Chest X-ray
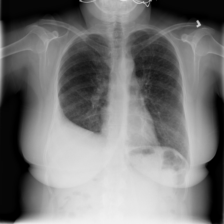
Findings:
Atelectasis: negative
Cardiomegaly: negative
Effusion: negative
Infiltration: negative
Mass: negative
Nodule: negative
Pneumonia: negative
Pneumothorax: negative
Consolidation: negative
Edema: negative
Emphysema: negative
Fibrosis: negative
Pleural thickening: negative
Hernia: negative